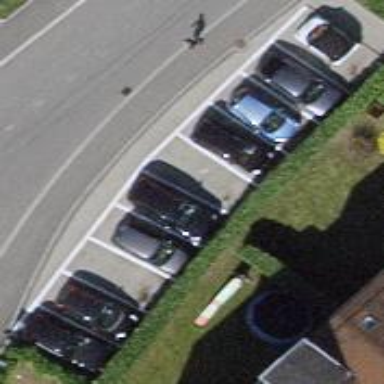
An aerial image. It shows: Street side parking area.